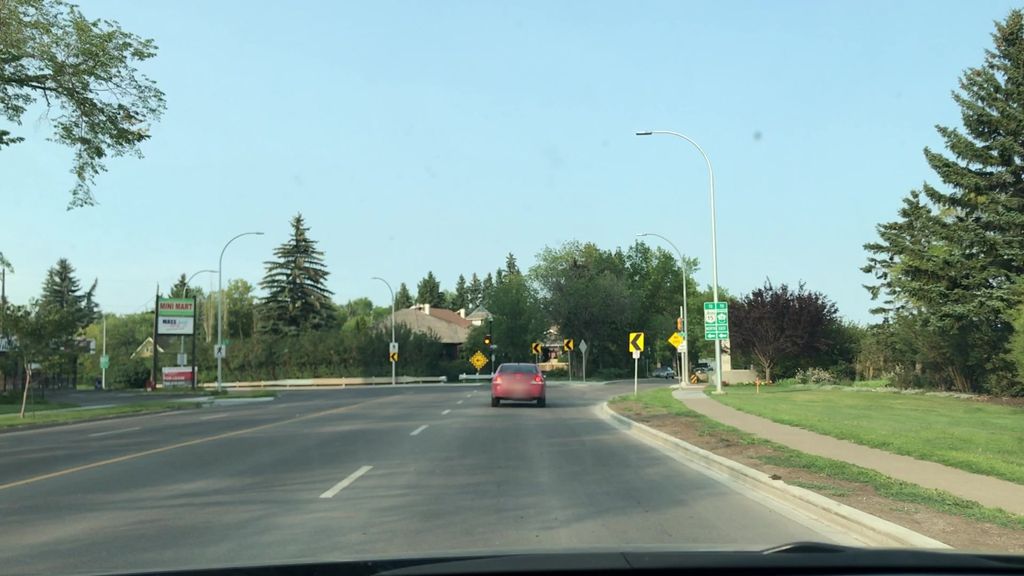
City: edmonton